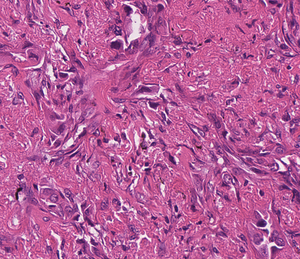
Tumor epithelial tissue: yes
Tumor-associated stroma tissue: yes
Normal tissue: no